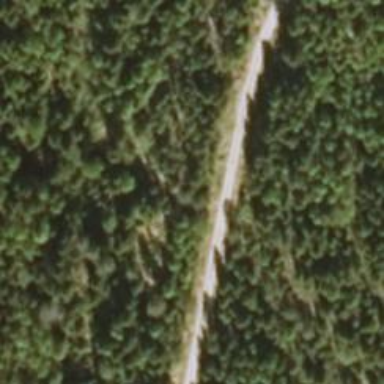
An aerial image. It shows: View of road.